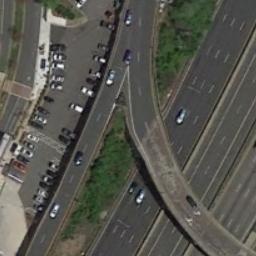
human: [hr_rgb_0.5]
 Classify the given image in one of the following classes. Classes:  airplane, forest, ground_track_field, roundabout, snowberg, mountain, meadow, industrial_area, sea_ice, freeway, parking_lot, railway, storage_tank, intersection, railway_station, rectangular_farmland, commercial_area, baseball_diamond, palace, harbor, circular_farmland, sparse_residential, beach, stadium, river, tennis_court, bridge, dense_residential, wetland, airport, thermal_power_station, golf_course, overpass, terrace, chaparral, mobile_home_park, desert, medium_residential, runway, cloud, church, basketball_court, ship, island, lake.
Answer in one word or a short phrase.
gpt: overpass